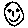
Label: smiley face